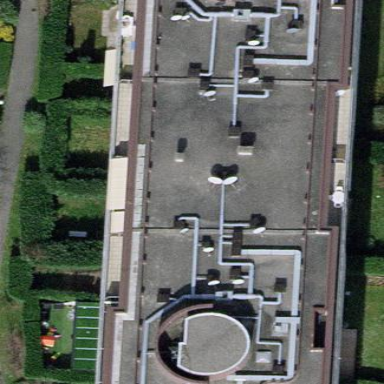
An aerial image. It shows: White apartment building with flat grey tar paper roof.